Current action and preconditions to check: trajectory_clear

Your task: For each precondition in the list above, predict whether it will hold at this action.

Consider the current scene as observed from the mobile robot's camera, and analyze the predicted future states of all dynamic agents (e.g., people, animals, vehicles, or any moving entities) within the NEXT SECOND.

IMPORTANT: Only answer "very likely" if you are absolutely certain—based on strong, clear evidence—that a dynamic agent will violate the precondition in the predicted future state. Do NOT answer "very likely" for unlikely, ambiguous, or low-probability risks.

Ask yourself for each precondition: Is there a high probability, with clear and convincing evidence, that the predicted future states of any dynamic agent will interfere with the predicted future state of the currently executing action within the NEXT SECOND, causing that precondition to fail?

Assess the risk level based on these predictions. Use "likely" or "very likely" if motions create a clear risk of interference.

Use "neutral" or "improbable" if agents are nearby but their predicted paths are clearly diverging or non-conflicting.

Failure Risk Categories: "very improbable", "improbable", "neutral", "likely", "very likely"

Answer Format: Output ONLY the probability_of_failure value from these categories: "very improbable", "improbable", "neutral", "likely", "very likely"

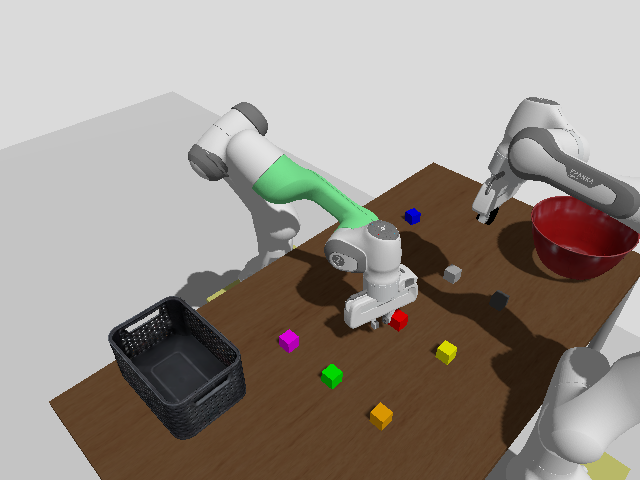

Answer: very improbable